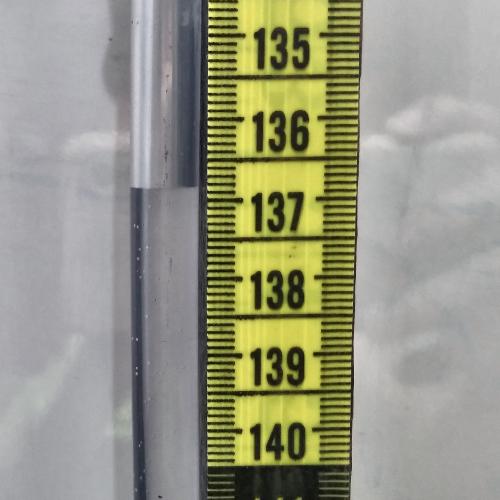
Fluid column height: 136.8 cm